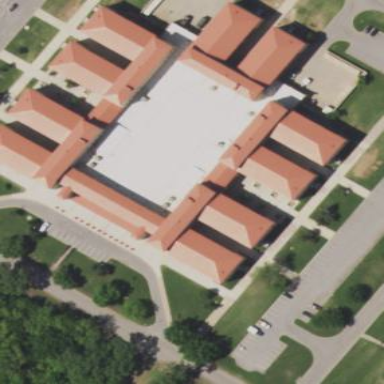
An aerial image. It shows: Building that serves as military barracks.